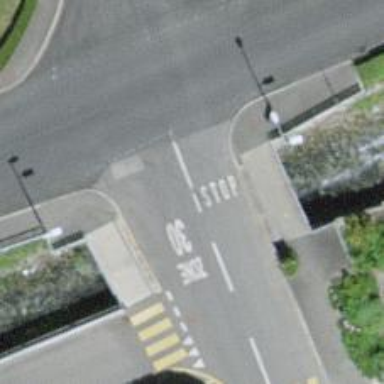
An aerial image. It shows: Concrete residential road with bridge.